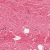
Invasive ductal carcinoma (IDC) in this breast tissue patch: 0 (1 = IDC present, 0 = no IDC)